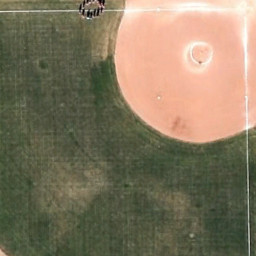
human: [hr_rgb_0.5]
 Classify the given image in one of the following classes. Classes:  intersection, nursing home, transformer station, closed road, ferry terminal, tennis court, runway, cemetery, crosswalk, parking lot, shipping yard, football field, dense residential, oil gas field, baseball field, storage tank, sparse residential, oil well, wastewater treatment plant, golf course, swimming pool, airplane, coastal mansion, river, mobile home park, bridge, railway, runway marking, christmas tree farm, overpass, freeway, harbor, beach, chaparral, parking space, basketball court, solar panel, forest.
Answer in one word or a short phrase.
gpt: baseball field